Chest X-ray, PA view. Patient: 34 years old, sex F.
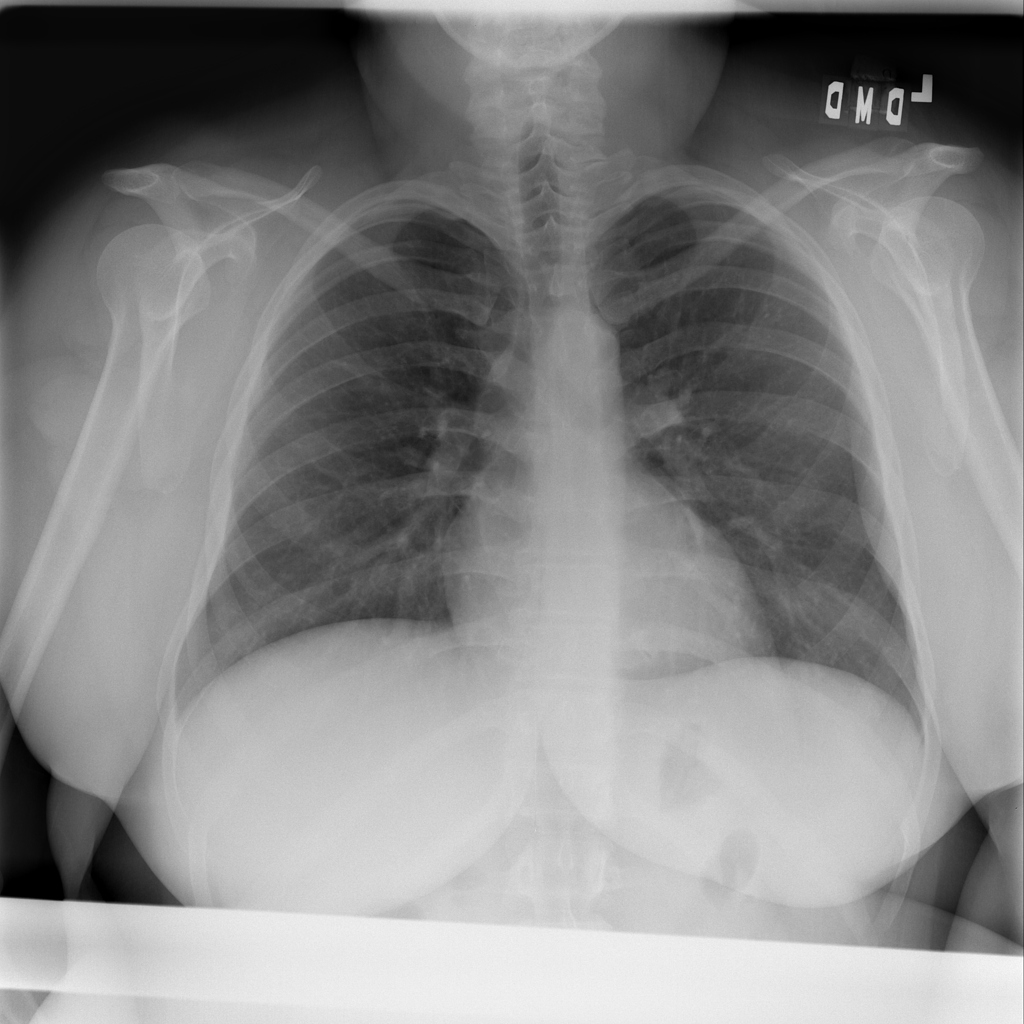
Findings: No Finding